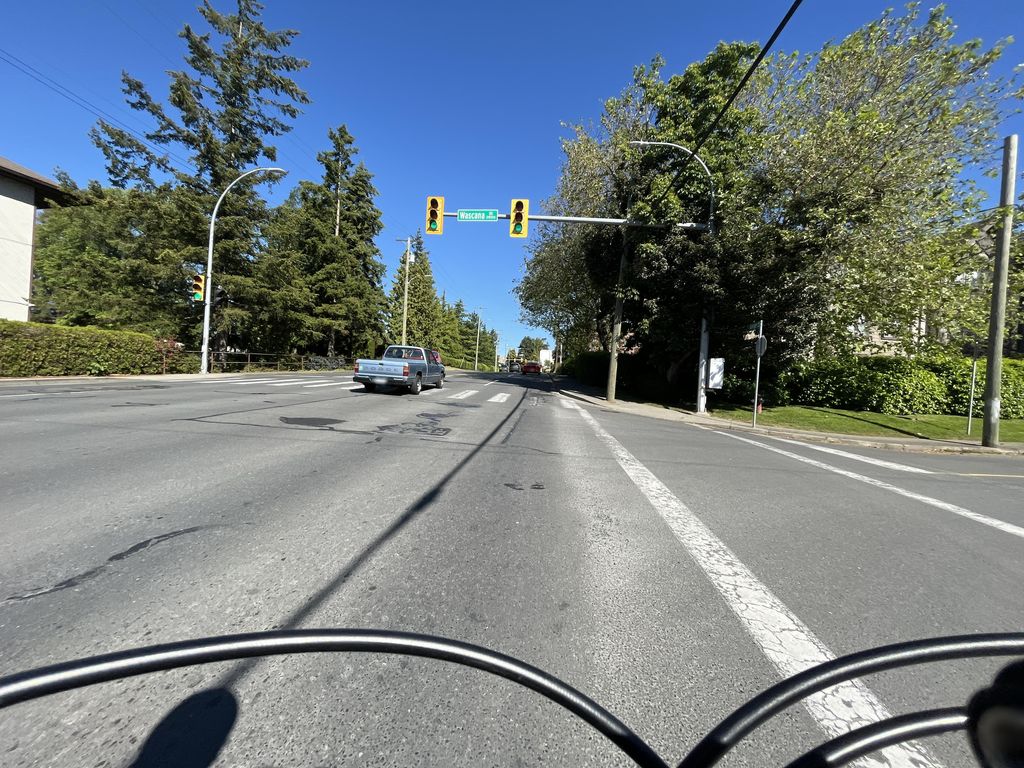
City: victoria